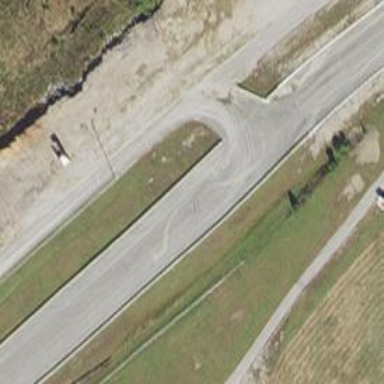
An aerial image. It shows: Raceway for motor sports.